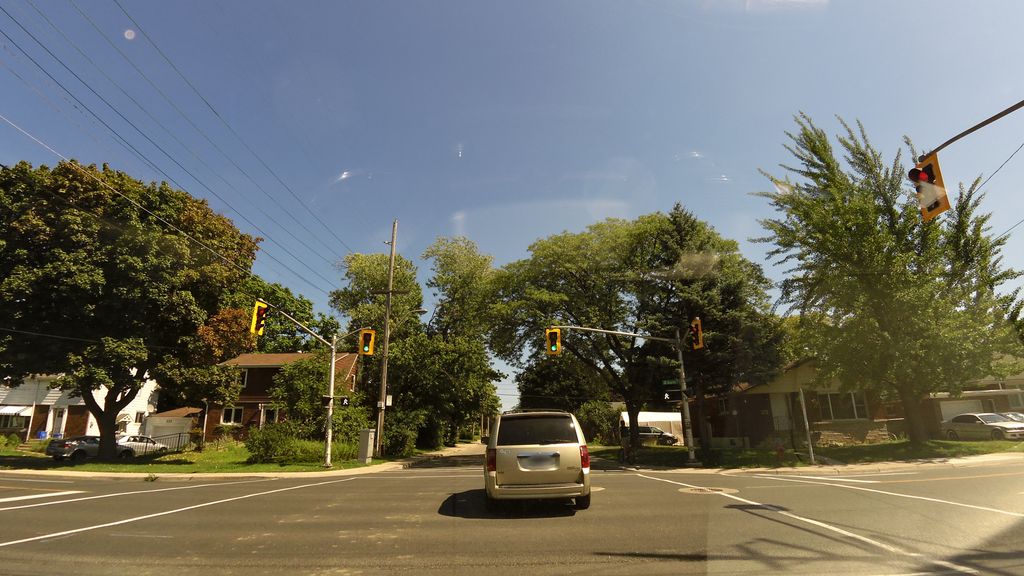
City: hamilton